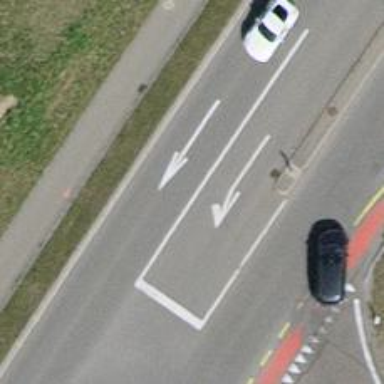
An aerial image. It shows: Road with traffic signals.